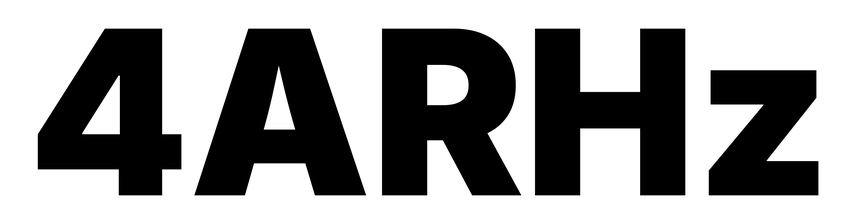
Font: Inter_Black